九年级 · 度量几何学
(本小题8.0分)

小华将一张纸对折后做成的纸飞机如图1, 纸飞机机尾的横截面是一个轴对称图形, 其示意图如图2, 已知 $A D=B E=10 \mathrm{~cm}, C D=C E=5 \mathrm{~cm}, A D \perp C D, B E \perp C E, \angle D C E=40^{\circ}$.

(1)连结 $D E$, 求线段 $D E$ 的长.

(2)求点 $A, B$ 之间的距离.

(结果精确到 $0.1 \mathrm{~cm}$. 参考数据: $\sin 20^{\circ} \approx 0.34, \cos 20^{\circ} \approx 0.94, \tan 20^{\circ} \approx 0.36, \sin 40^{\circ} \approx 0.64$, $\cos 40^{\circ} \approx 0.77, \tan 40^{\circ} \approx 0.84$ )

图1

图2
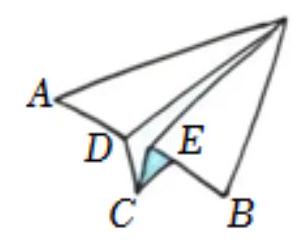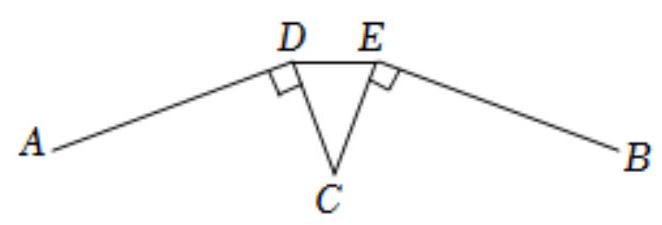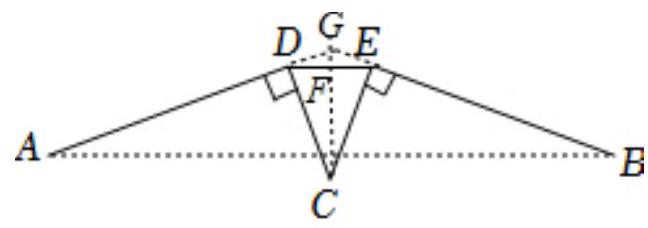
答案: 解: (1)如图, 过点 $C$ 作 $C F \perp D E$ 于点 $F$,

$\because C D=C E=5 \mathrm{~cm}, \angle D C E=40^{\circ}$.

$\therefore \angle D C F=20^{\circ}$,

$\therefore D F=C D \cdot \sin 20^{\circ} \approx 5 \times 0.34 \approx 1.7(\mathrm{~cm})$,

$\therefore D E=2 D F \approx 3.4 \mathrm{~cm}$,

$\therefore$ 线段 $D E$ 的长约为 $3.4 \mathrm{~cm}$;

(2) $\because$ 横截面是一个轴对称图形,

$\therefore$ 延长 $C F$ 交 $A D 、 B E$ 延长线于点 $G$,

连接 $A B$,

$\therefore D E / / A B$,

$\therefore \angle A=\angle G D E$,

$\because A D \perp C D, B E \perp C E$,

$\therefore \angle G D F+\angle F D C=90^{\circ}$,

$\because \angle D C F+\angle F D C=90^{\circ}$,

$\therefore \angle G D F=\angle D C F=20^{\circ}$,

$\therefore \angle A=20^{\circ}$,

$\therefore D G=\frac{D F}{\cos 20^{\circ}} \approx \frac{1.7}{0.94} \approx 1.8(\mathrm{~cm})$,

$\therefore A G=A D+D G=10+1.8=11.8(\mathrm{~cm})$,

$\therefore A B=2 A G \cdot \cos 20^{\circ} \approx 2 \times 11.8 \times 0.94 \approx 22.2(\mathrm{~cm})$.

$\therefore$ 点 $A, B$ 之间的距离 $22.2 \mathrm{~cm}$.

【解析】(1)过点 $C$ 作 $C F \perp D E$ 于点 $F$, 根据等腰三角形的性质可得 $\angle D C F=20^{\circ}$, 利用锐角三角函数即可解决问题;

(2)根据横截面是一个轴对称图形, 延长 $C F$ 交 $A D 、 B E$ 延长线于点 $G$, 连接 $A B$, 所以 $D E / / A B$, 根据直角三角形两个锐角互余可得 $\angle A=\angle G D E=20^{\circ}$, 然后利用锐角三角函数即可解决问题.
本题考查了解直角三角形的应用, 解决本题的关键是掌握锐角三角函数.